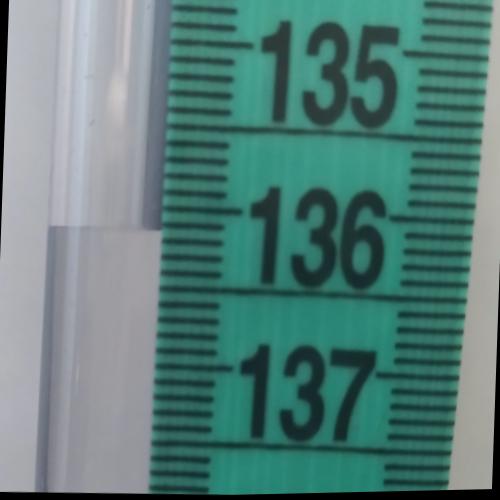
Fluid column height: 136.1 cm